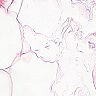
Metastatic tissue present: no